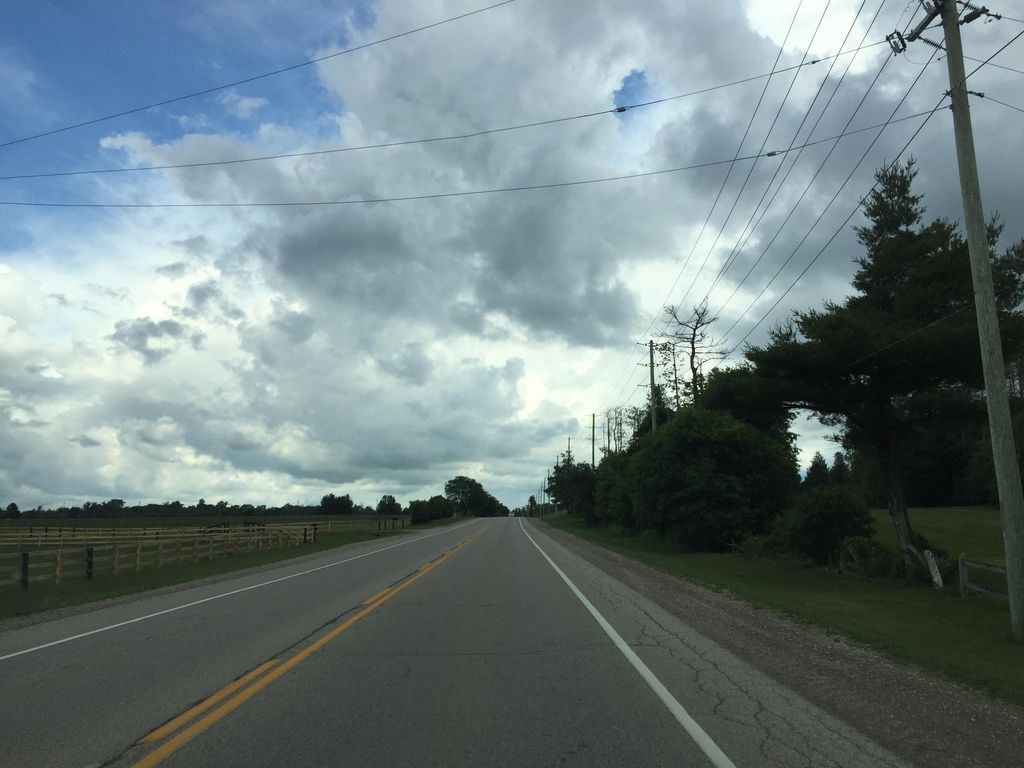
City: kitchener-waterloo